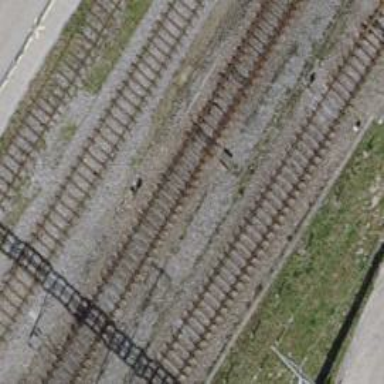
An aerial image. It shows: Railway switch.